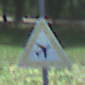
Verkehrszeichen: FlugbetriebLinks
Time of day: Midday
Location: Outdoor (Nature)
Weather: Clear
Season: Summer
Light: Natural